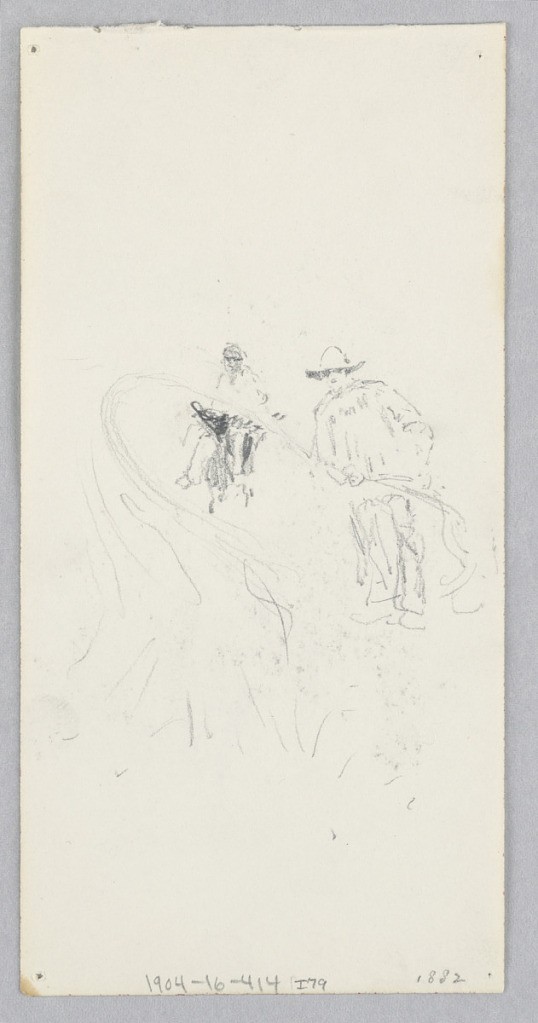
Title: Bay window
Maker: Robert Frederick Blum, American, 1857–1903
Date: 1882
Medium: Graphite on wove paper
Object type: Drawing
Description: Sketch of a bay window and cornice from the exterior of the building.